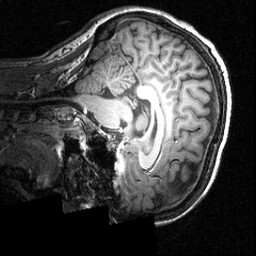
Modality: T1w
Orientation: sagittal
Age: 21
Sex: female
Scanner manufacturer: siemens
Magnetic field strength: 3.951 T
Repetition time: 1.5 s
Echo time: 0.00335 s